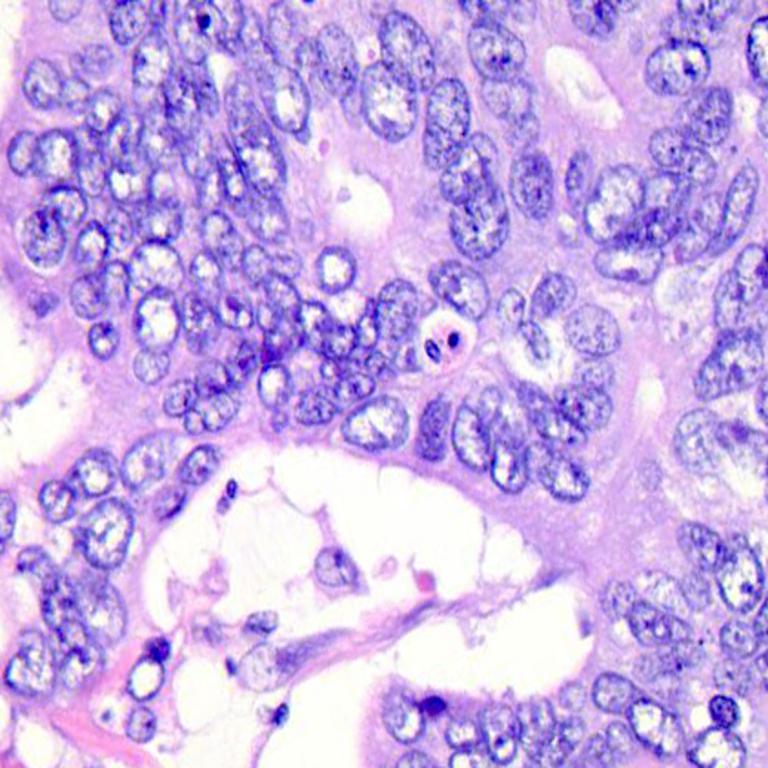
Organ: colon
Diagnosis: adenocarcinomas